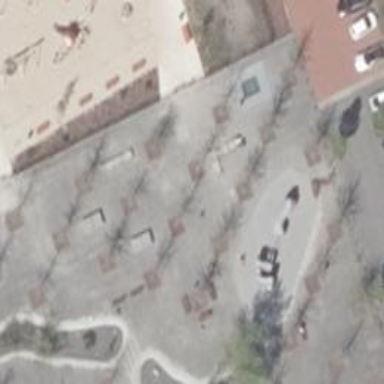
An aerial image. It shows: Playground with basket swing.